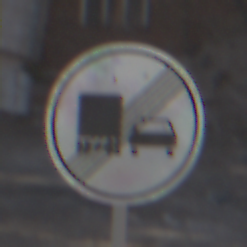
Verkehrszeichen: EndeUeberholverbotKraftfahrzeuge
Umgebung: Outdoor, Suburban
Tageszeit: MorningAfternoon
Wetter: PartlyCloudy
Licht: Natural
Jahreszeit: NotSpecified
Kontrast: HighContrast